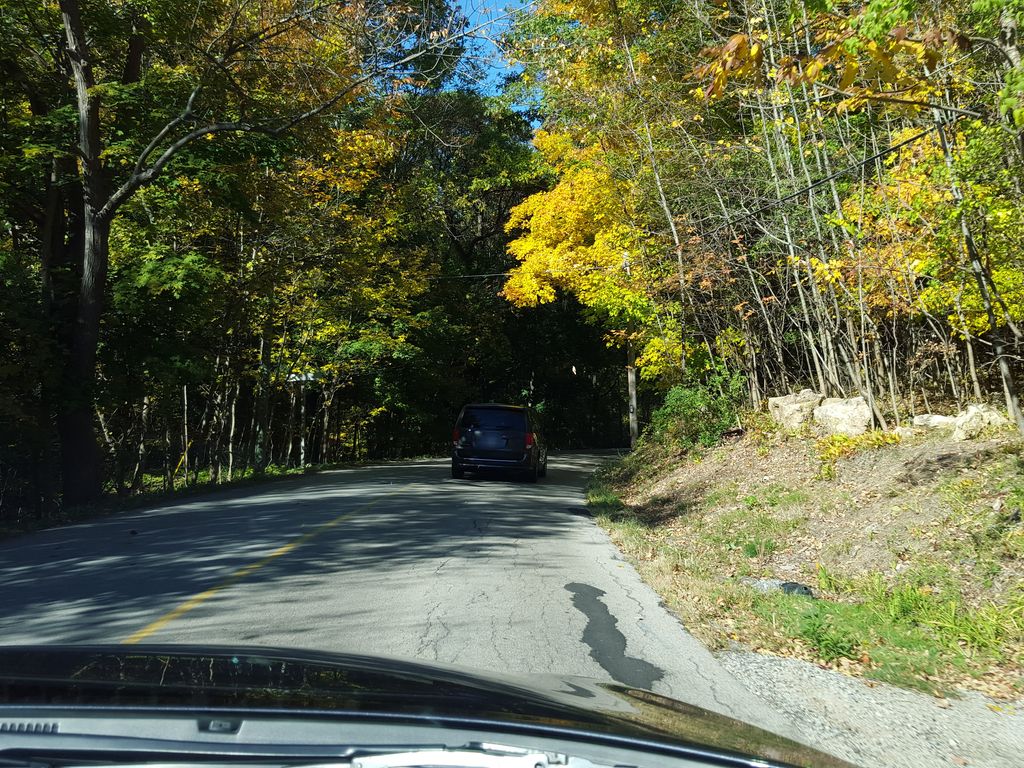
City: hamilton